Interaction volume radius: 5 \u00c5
Interaction volume height: 25 \u00c5
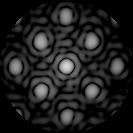
Disorder parameter: 0.2048